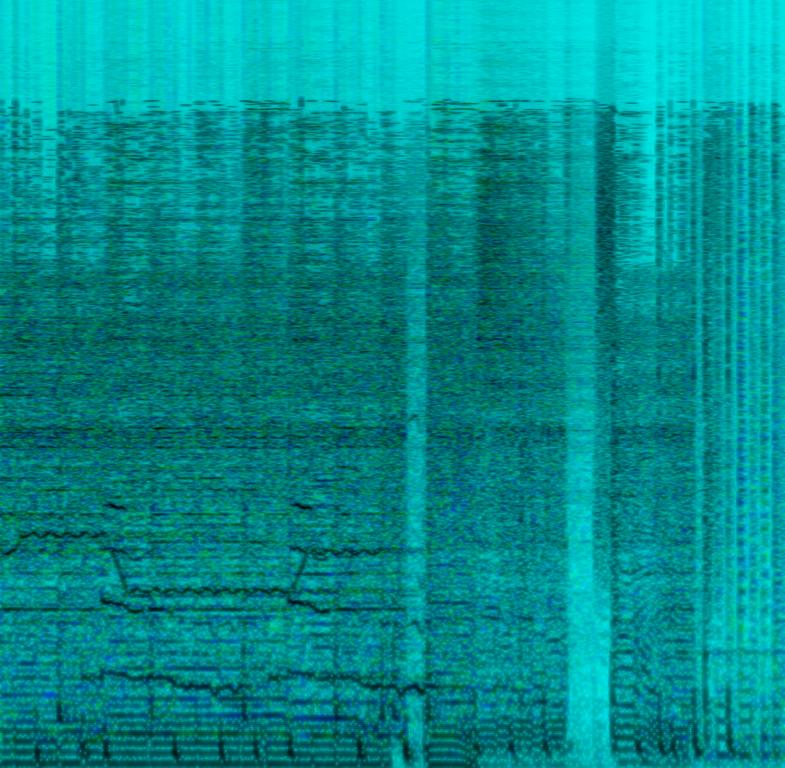
A female singer sings and chants with Emily. The tempo is fast with a quick drumming rhythm, percussive bass line, strong drumming rhythm and keyboard accompaniment. The song is exciting  and energetic. The song is an anime show soundtrack.